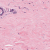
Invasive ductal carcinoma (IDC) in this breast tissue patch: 0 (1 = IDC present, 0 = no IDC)